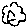
Label: cloud